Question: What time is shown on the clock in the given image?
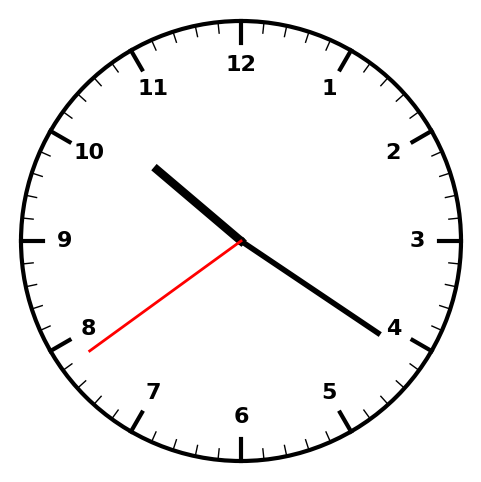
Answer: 10:20:39